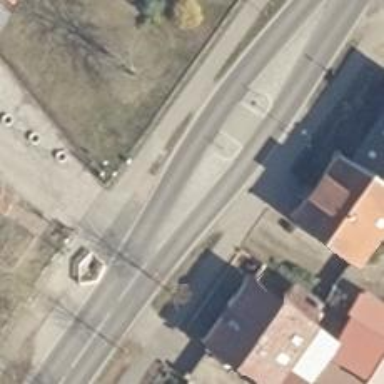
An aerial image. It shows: Secondary road with asphalt surface. There are sidewalks on both sides and cycle track.